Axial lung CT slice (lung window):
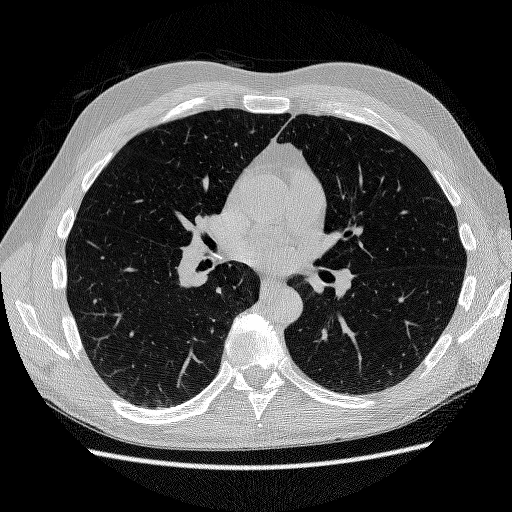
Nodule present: no